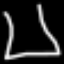
Label: mushroom